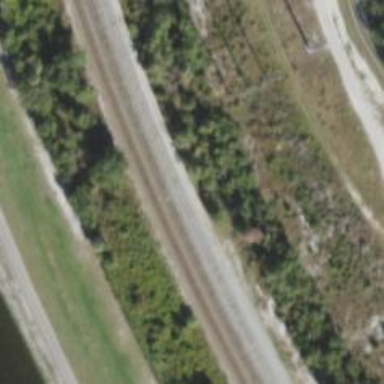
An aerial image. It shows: Railway track.